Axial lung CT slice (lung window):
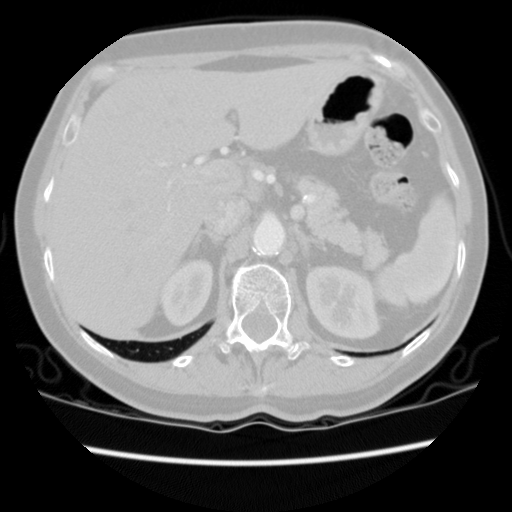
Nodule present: no